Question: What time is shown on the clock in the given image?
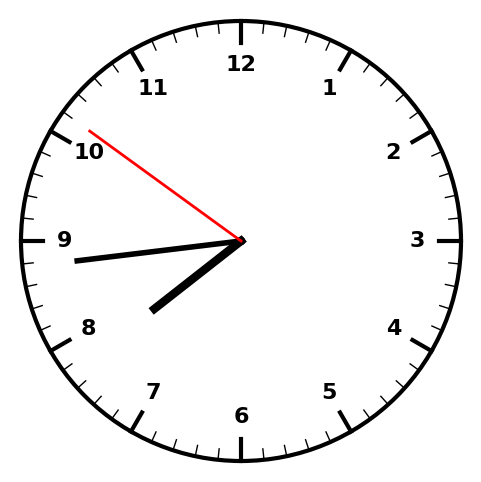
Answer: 07:43:51